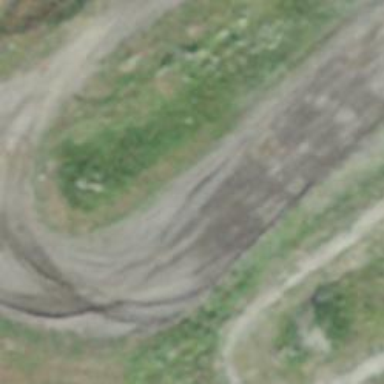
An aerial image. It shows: Motocross sport event.